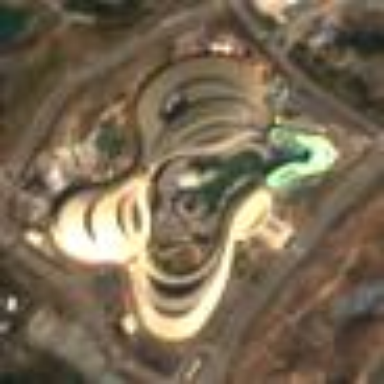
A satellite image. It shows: Theme park.